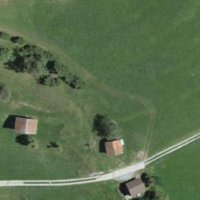
EUNIS habitat code: 24
Species observed at this site:
Lilium bulbiferum